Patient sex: F
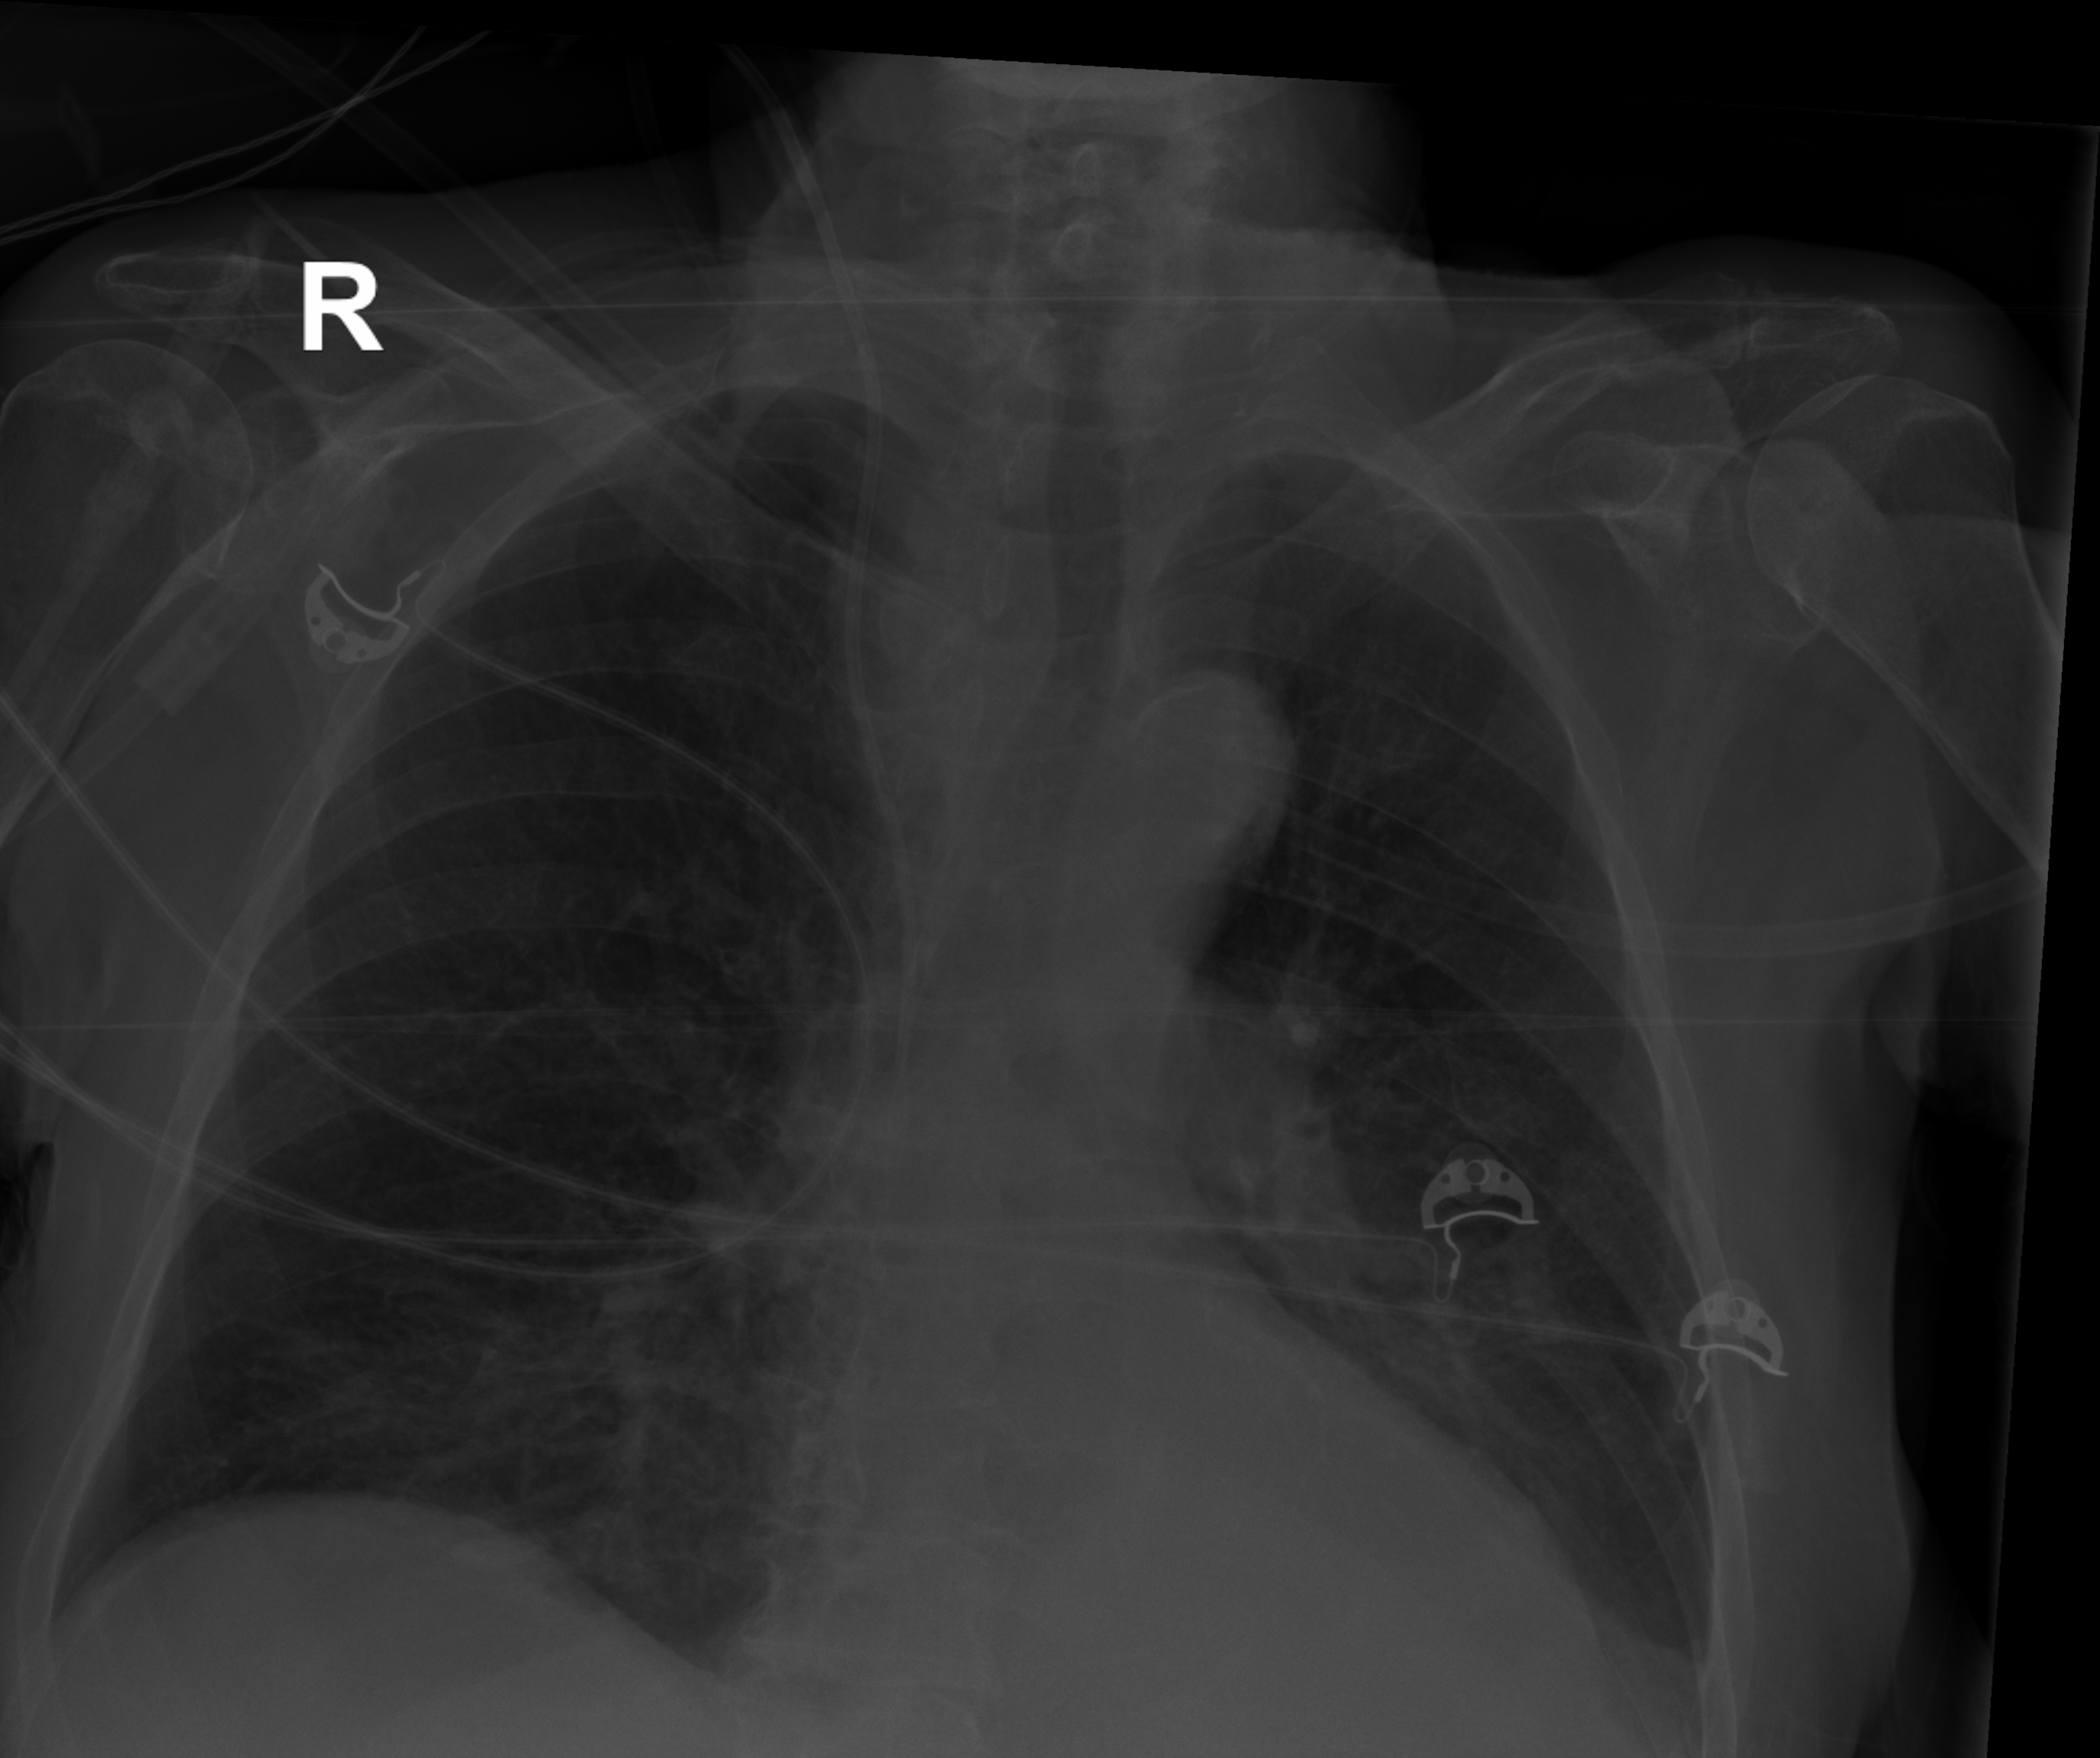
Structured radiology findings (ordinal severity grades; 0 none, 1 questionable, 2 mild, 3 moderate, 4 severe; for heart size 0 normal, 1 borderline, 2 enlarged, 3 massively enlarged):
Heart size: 0
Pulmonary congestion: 1
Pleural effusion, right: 0
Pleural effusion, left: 2
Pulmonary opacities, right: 1
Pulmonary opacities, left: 0
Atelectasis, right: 2
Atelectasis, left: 0